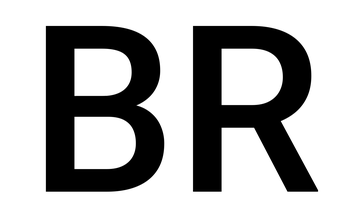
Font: Roboto_Medium